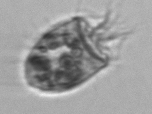
Label: Balanion